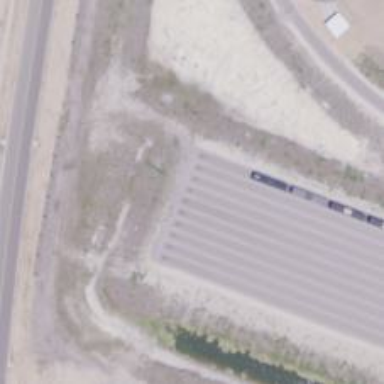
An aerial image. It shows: Rail spur service.